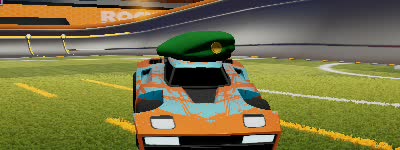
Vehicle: breakout